Aerial crown-view tile of a tropical tree (Barro Colorado Island, Panama), acquired 20240813:
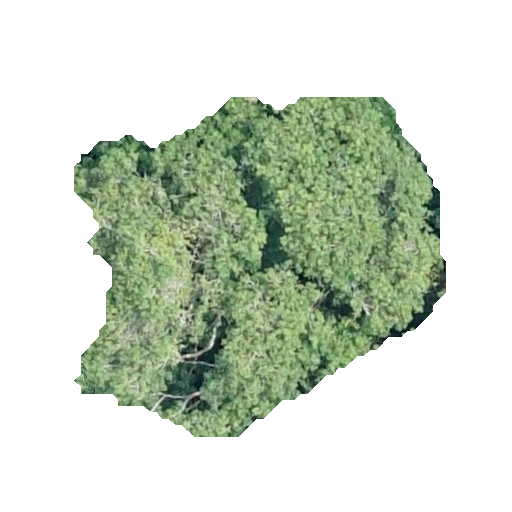
Species: Handroanthus guayacan
GBIF accepted scientific name: Handroanthus guayacan
Crown area: 140.242 m²